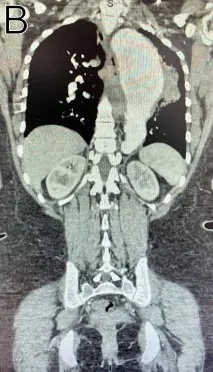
Computed tomography angiogram of the aorta showing a descending thoracic aortic aneurysm and contained aortic rupture. The aneurysm in the coronal plane.
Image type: radiology (ct)